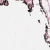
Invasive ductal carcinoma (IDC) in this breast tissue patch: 0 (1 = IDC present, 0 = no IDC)